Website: walmart
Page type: payment
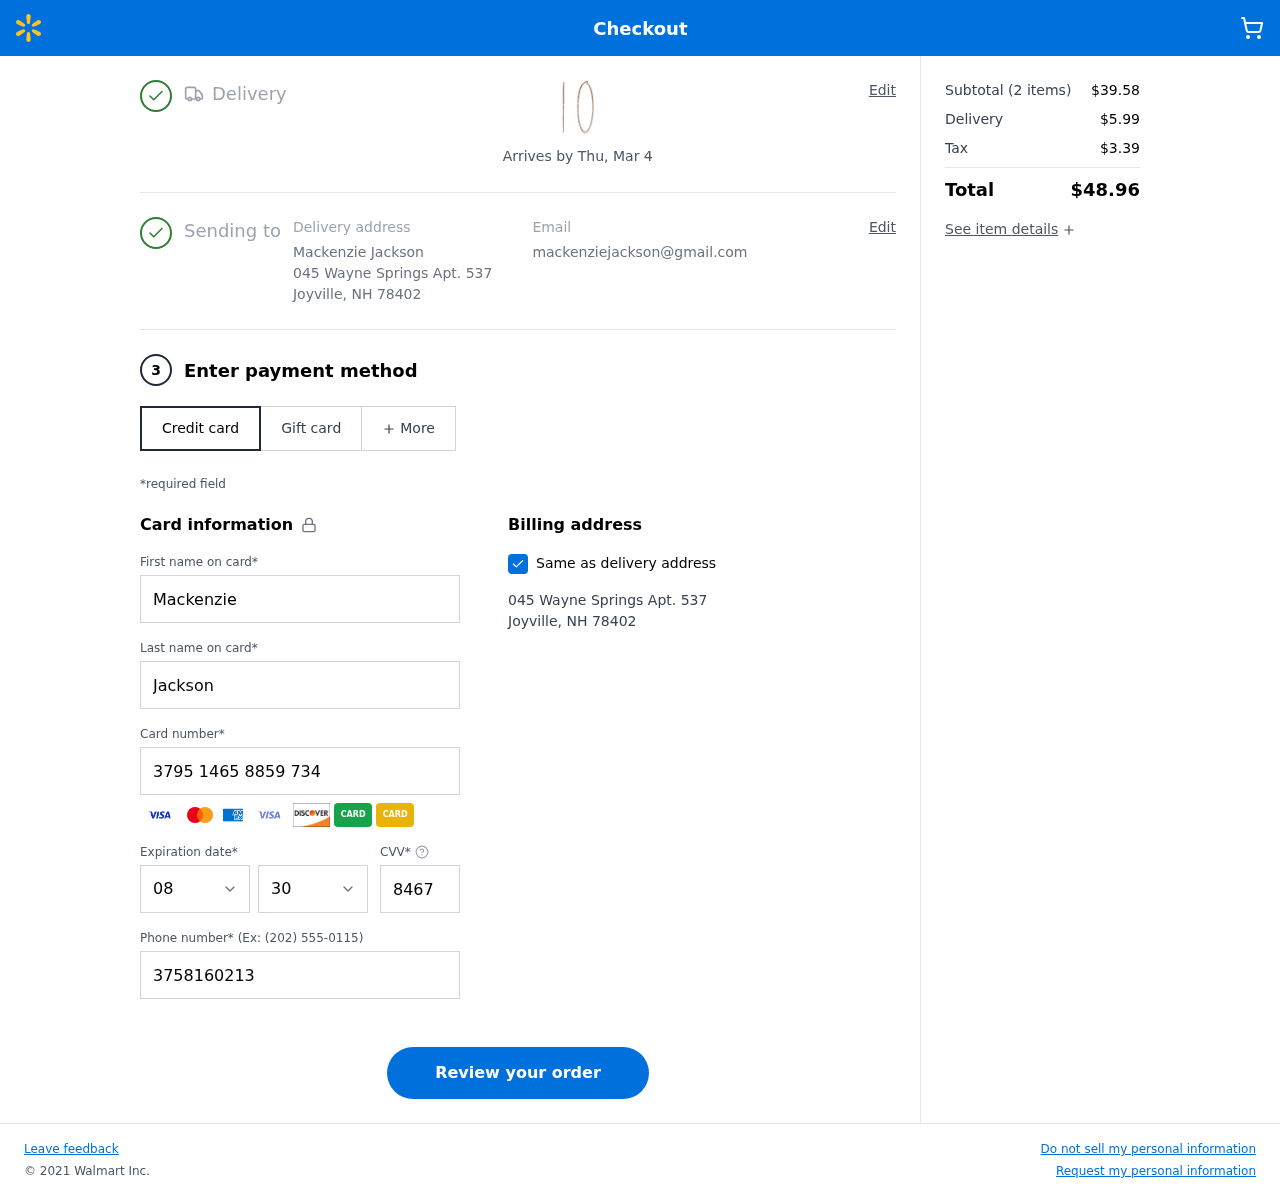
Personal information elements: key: PII_CARD_CVV
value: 8467
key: PII_CARD_EXPIRY_MONTH
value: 08
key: PII_CARD_EXPIRY_YEAR
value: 30
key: PII_CARD_NUMBER
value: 3795 1465 8859 734
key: PII_CITY
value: Joyville
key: PII_EMAIL
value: mackenziejackson@gmail.com
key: PII_FIRSTNAME
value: Mackenzie
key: PII_FULLNAME
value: Mackenzie Jackson
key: PII_LASTNAME
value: Jackson
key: PII_PHONE
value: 3758160213
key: PII_POSTCODE
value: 78402
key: PII_STATE_ABBR
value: NH
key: PII_STREET
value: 045 Wayne Springs Apt. 537
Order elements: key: ORDER_DELIVERY_DATE
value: Arrives by Thu, Mar 4
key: ORDER_NUM_ITEMS
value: (2 items)
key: ORDER_SUBTOTAL
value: $39.58
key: ORDER_SHIPPING_COST
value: $5.99
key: ORDER_TAX
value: $3.39
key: ORDER_TOTAL
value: $48.96